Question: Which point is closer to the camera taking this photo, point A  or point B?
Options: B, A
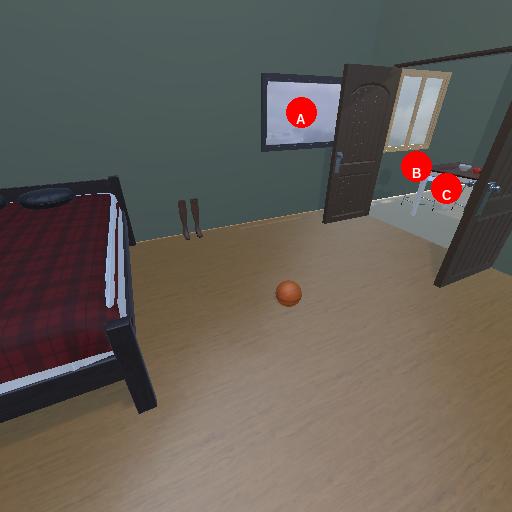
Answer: B